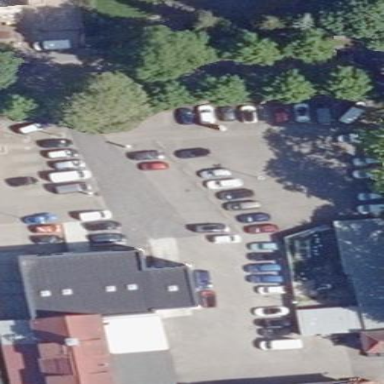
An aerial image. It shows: Retail area with car shop.